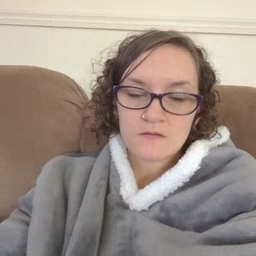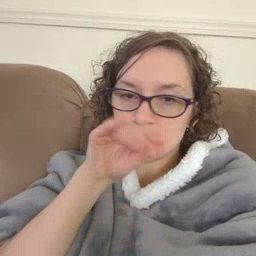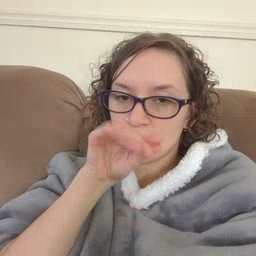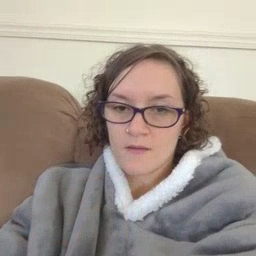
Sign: goose